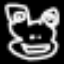
Label: frog